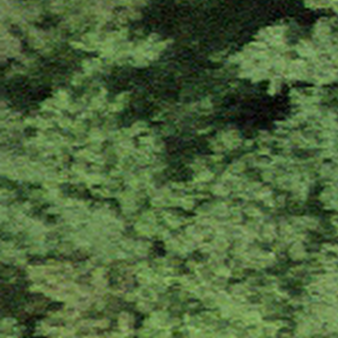
Label: other